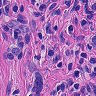
Metastatic tissue present: yes